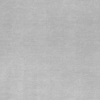
Label: dusty